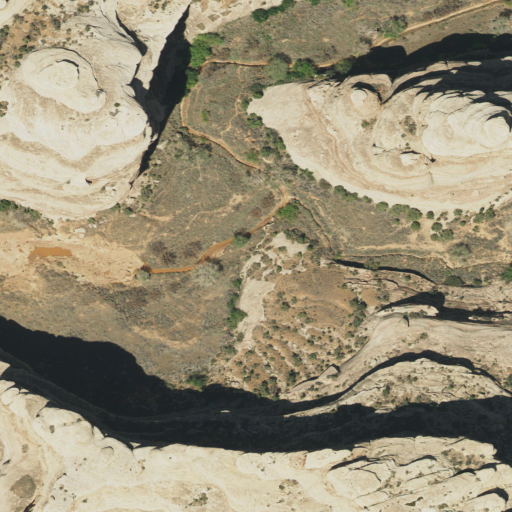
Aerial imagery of valley in Utah named Sheiks Canyon containing shrub, barren land, evergreen forest, and woody wetlands